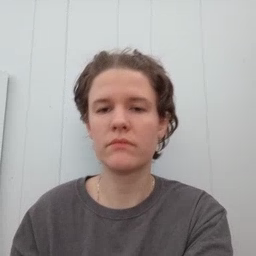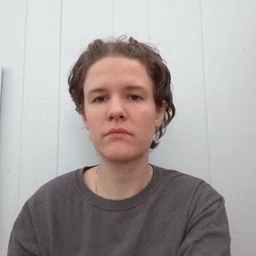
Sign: old